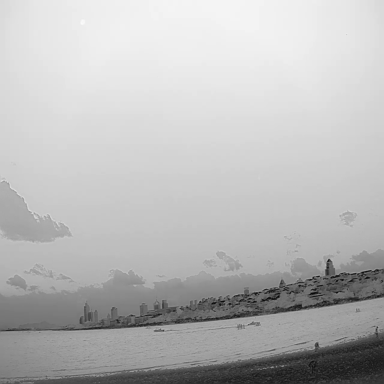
There are four bulk_carriers in the infrared image.